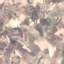
Land use / land cover class: PermanentCrop